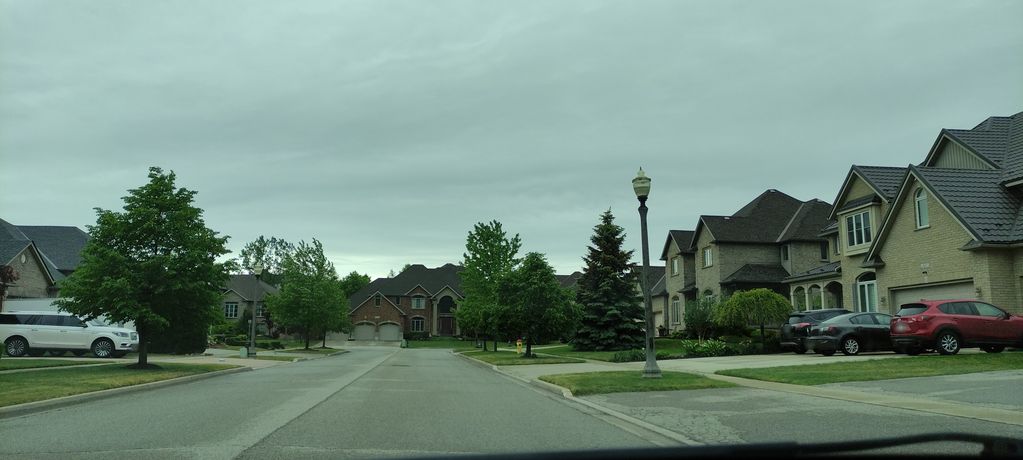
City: kitchener-waterloo